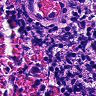
Metastatic tissue present: no